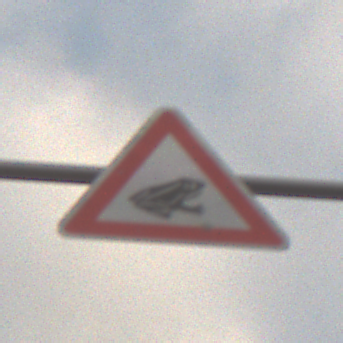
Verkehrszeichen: AmphibienwanderungLinks
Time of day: MorningAfternoon
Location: Outdoor (Suburban)
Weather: Overcast
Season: NotSpecified
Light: Natural